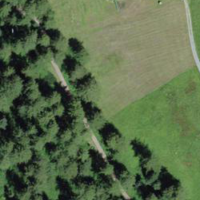
EUNIS habitat code: 26
Species observed at this site:
Rhododendron ferrugineum